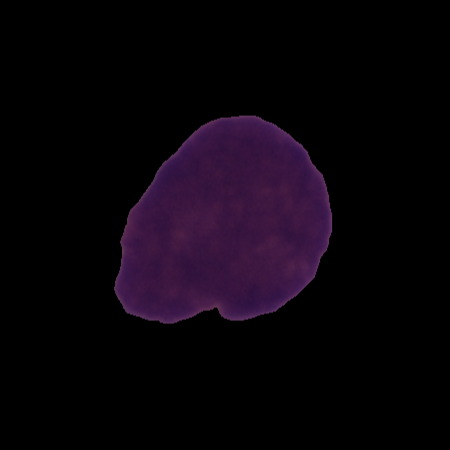
Label: cancer